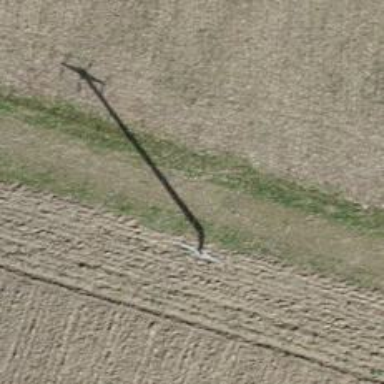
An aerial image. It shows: Minor power line with 3 cables.